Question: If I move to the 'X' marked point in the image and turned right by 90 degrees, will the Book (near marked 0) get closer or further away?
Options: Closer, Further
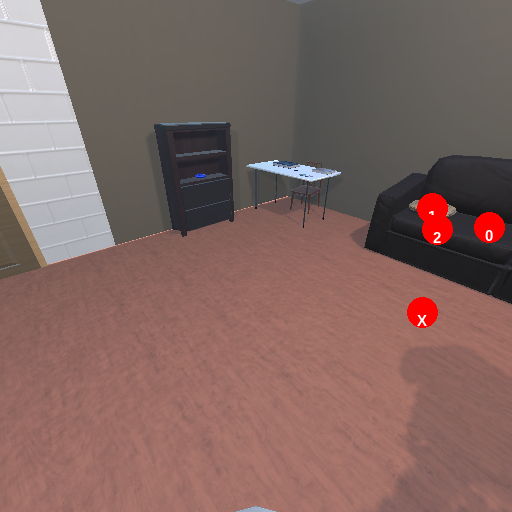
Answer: Closer